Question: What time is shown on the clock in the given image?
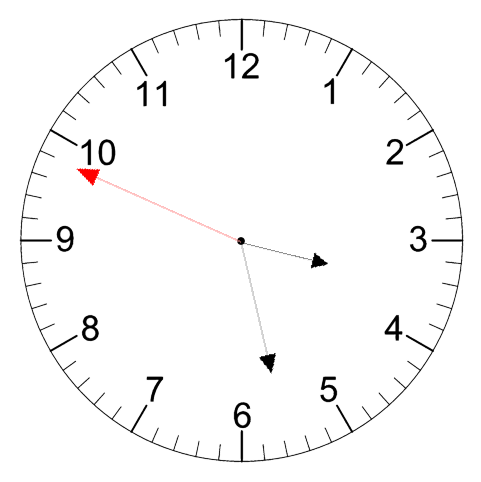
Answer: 03:27:49